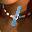
Label: 1